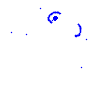
Particle: electron